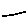
Label: line